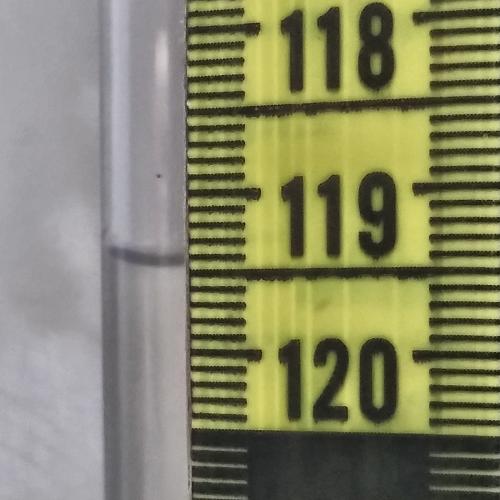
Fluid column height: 119.4 cm